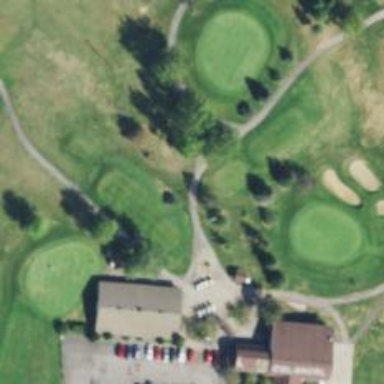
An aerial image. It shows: Path designated for golf carts.